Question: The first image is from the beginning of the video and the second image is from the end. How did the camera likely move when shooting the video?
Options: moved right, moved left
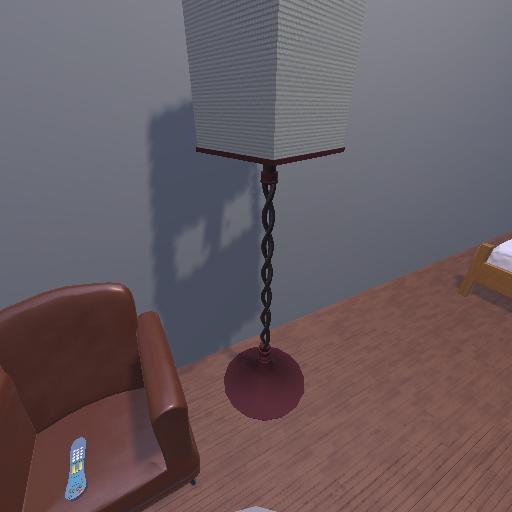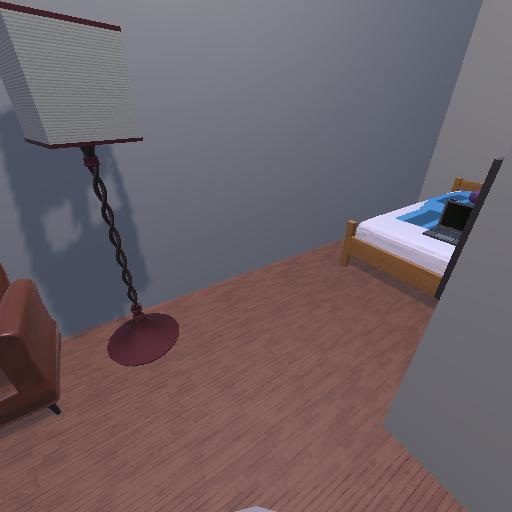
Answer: moved right